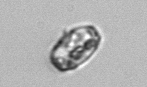
Label: Thalassiosira